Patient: sex M, age 70
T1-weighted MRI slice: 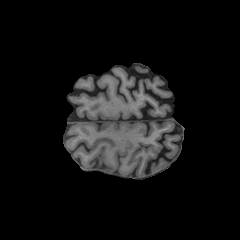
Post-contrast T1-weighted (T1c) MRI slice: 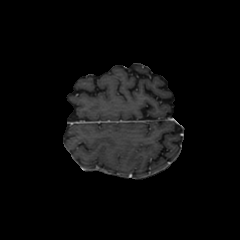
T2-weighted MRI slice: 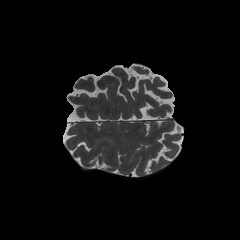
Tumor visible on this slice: no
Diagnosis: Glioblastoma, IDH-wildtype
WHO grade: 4